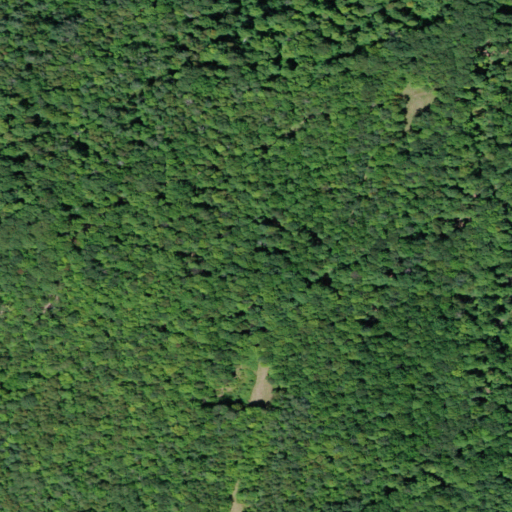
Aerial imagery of mountain in New York named Pine Mountain containing deciduous forest and mixed forest